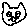
Label: cat